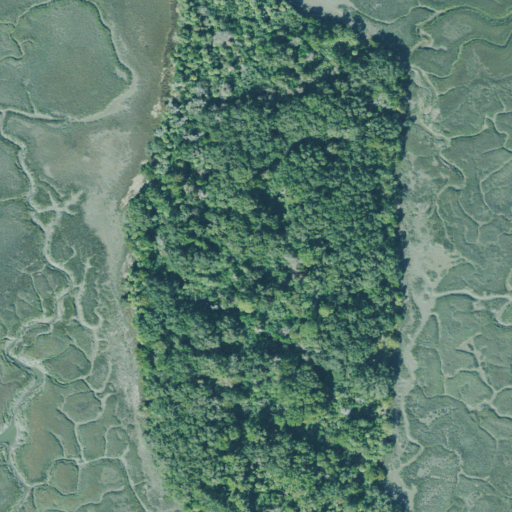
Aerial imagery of island in Georgia named Jack Hammock containing herbaceous wetlands, evergreen forest, and open water